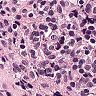
Metastatic tissue present: no